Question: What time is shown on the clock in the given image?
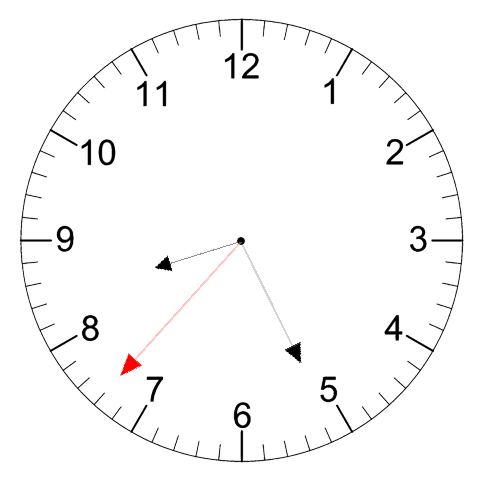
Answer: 08:25:37